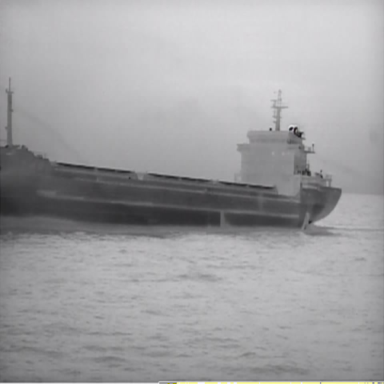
There is a liner in the infrared image.